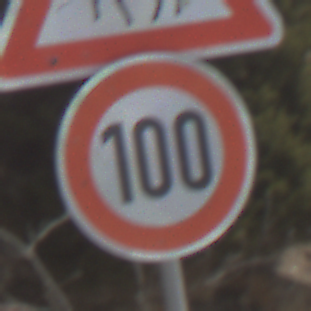
Verkehrszeichen: Geschwindigkeit100
Zusatzzeichen oben: ReiterRechts
Umgebung: Outdoor, Nature
Tageszeit: Midday
Wetter: PartlyCloudy
Licht: Natural
Jahreszeit: NotSpecified
Kontrast: HighContrast